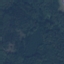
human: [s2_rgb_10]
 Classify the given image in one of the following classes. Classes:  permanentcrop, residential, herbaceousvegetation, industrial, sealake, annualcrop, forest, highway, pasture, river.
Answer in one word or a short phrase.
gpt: Forest